Question: I am using the following excellent userscript (for Chrome, Chrome's Tampermonkey and Firefox Greasemonkey). It's supposed to display movie ratings next to each <URL> movie link, but it stopped working properly.
This is the complete script:
'''
// ==UserScript==
// @name Add IMDb rating next to all IMDb links (+voter count)
// @author Ali
// @description Adds movie ratings and number of voters to any IMDb link. Modified version of http://userscripts.org/scripts/show/9174
// @include *
// @version 2013-05-12
// @namespace http://userscripts.org/scripts/show/96884
// @grant GM_xmlhttpRequest
// @downloadURL http://www.alibakir.com/upload/addimdbratings.js
// @updateURL http://www.alibakir.com/upload/addimdbratings.js
// ==/UserScript==
var IMDBpluginlinks = document.links;
var IMDBcontinueelement=document.createElement("button");
IMDBcontinueelement.innerHTML="Get rating";
function processIMDBLinks(s){
IMDBcontinueelement.style.display = 'none';
var r=0;
for (IMDBi = s; IMDBi < IMDBpluginlinks.length; IMDBi++) {
if (IMDBpluginlinks[IMDBi].href.indexOf("/title/") != -1 && IMDBpluginlinks[IMDBi].href.indexOf("imdb.") != -1){
if(r>300){
IMDBcontinueelement.onclick=function(){ processIMDBLinks(IMDBi); };
IMDBcontinueelement.style.display='inline';
IMDBpluginlinks[IMDBi].parentNode.insertBefore(IMDBcontinueelement, IMDBpluginlinks[IMDBi]);
break;
}
r++;
GM_xmlhttpRequest({
method: 'get',
headers: {
},
url: IMDBpluginlinks[IMDBi].href,
onload: function (IMDBi){return function(result) {
rating = result.responseText.match(/Users rated this (.*) \(/);
votes = result.responseText.match(/\((.*) votes\) -/);
IMDBpluginlinks[IMDBi].parentNode.insertBefore(document.createElement("span"), IMDBpluginlinks[IMDBi]).innerHTML = (rating ? "<b> [" + rating[1] + " - "+votes[1]+"] </b>" : "<b style='color: red;'>[NA] </b>&nbsp;");
}}(IMDBi)
});
}
}
}
processIMDBLinks(0);
'''
And this is how <URL> looks at the moment:

As you can see, the script displays the results in the wrong places.
Why does it present them in the wrong place and how can it be fixed?
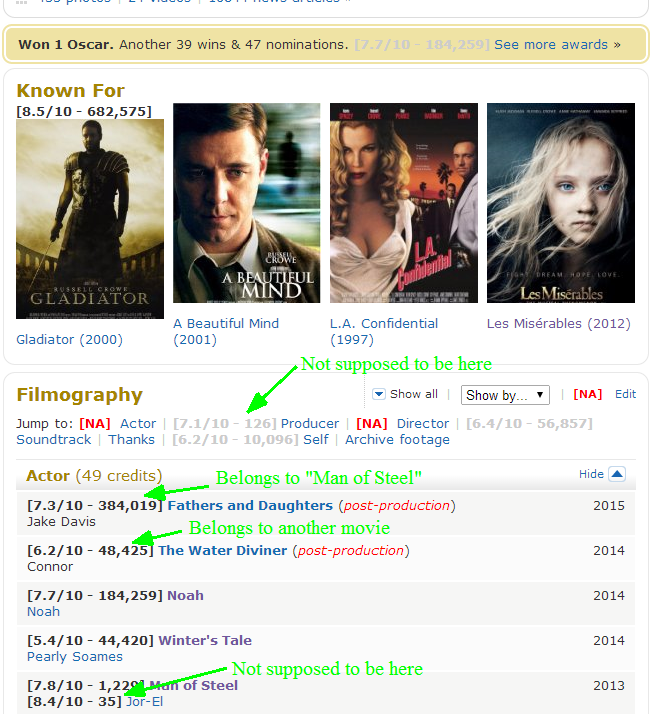
Answer: The issue causing your main complaint (results in the wrong places) is that 'GM_xmlhttpRequest' operates asynchronously (which is good) and the 'onload' was improperly constructed.
You either need to wrap the call to 'GM_xmlhttpRequest' in a proper <URL>
For more information on why closures are needed, see <URL>.
---
Other big problems include AJAX-fetching dozens of improper links and firing on every page and iframe. Both of these slow the browser down quite a bit.
Don't use '@include *'. Even if you don't mind, other users of the script will. Add '@include' or '@match' lines for just the sites that you know have IMDB links.
I thought that I might want to use this script myself, so I started cleaning it up. You can read the inline comments and compare to the original script for an idea of some of the lesser problems. (Don't use 'onclick' and always check 'match' returns, etc.)
'''
// ==UserScript==
// @name add IMDb rating next to all IMDb links (+voter count)
// @description Adds movie ratings and number of voters to any imdb link. Modified version of http://userscripts.org/scripts/show/96884
// @match *://www.imdb.com/*
// @grant GM_xmlhttpRequest
// ==/UserScript==
var maxLinksAtATime = 50; //-- pages can have 100's of links to fetch. Don't spam server or browser.
var fetchedLinkCnt = 0;
function processIMDB_Links () {
//--- Get only links that could be to IMBD movie/TV pages.
var linksToIMBD_Shows = document.querySelectorAll ("a[href*='/title/']");
for (var J = 0, L = linksToIMBD_Shows.length; J < L; J++) {
var currentLink = linksToIMBD_Shows[J];
/*--- Strict tests for the correct IMDB link to keep from spamming the page
with erroneous results.
*/
if ( ! /^(?:www\.)?IMDB\.com$/i.test (currentLink.hostname)
|| ! /^\/title\/tt\d+\/?$/i.test (currentLink.pathname)
)
continue;
if (! currentLink.getAttribute ("data-gm-fetched") ){
if (fetchedLinkCnt >= maxLinksAtATime){
//--- Position the "continue" button.
continueBttn.style.display = 'inline';
currentLink.parentNode.insertBefore (continueBttn, currentLink);
break;
}
fetchTargetLink (currentLink); //-- AJAX-in the ratings for a given link.
//---Mark the link with a data attribute, so we know it's been fetched.
currentLink.setAttribute ("data-gm-fetched", "true");
fetchedLinkCnt++;
}
}
}
function fetchTargetLink (linkNode) {
//--- This function provides a closure so that the callbacks can work correctly.
/*--- Must either call AJAX in a closure or pass a context.
But Tampermonkey does not implement context correctly!
(Tries to JSON serialize a DOM node.)
*/
GM_xmlhttpRequest ( {
method: 'get',
url: linkNode.href,
//context: linkNode,
onload: function (response) {
prependIMDB_Rating (response, linkNode);
},
onload: function (response) {
prependIMDB_Rating (response, linkNode);
},
onabort: function (response) {
prependIMDB_Rating (response, linkNode);
}
} );
}
function prependIMDB_Rating (resp, targetLink) {
var isError = true;
var ratingTxt = "** Unknown Error!";
if (resp.status != 200 && resp.status != 304) {
ratingTxt = '** ' + resp.status + ' Error!';
}
else {
if (/\(awaiting \d+ votes\)|\(voting begins after release\)|in development/i.test (resp.responseText) ) {
ratingTxt = "NR";
isError = false;
}
else {
var ratingM = resp.responseText.match (/Users rated this (.*) \(/);
var votesM = resp.responseText.match (/\((.*) votes\) -/);
if (ratingM && ratingM.length > 1 && votesM && votesM.length > 1) {
isError = false;
ratingTxt = ratingM[1] + " - " + votesM[1];
}
}
}
var resltSpan = document.createElement ("span");
resltSpan.innerHTML = '<b> [' + ratingTxt + '] </b>&nbsp;';
if (isError)
resltSpan.style.color = 'red';
//var targetLink = resp.context;
//console.log ("targetLink: ", targetLink);
targetLink.parentNode.insertBefore (resltSpan, targetLink);
}
//--- Create the continue button
var continueBttn = document.createElement ("button");
continueBttn.innerHTML = "Get ratings";
continueBttn.addEventListener ("click", function (){
fetchedLinkCnt = 0;
continueBttn.style.display = 'none';
processIMDB_Links ();
},
false
);
processIMDB_Links ();
'''